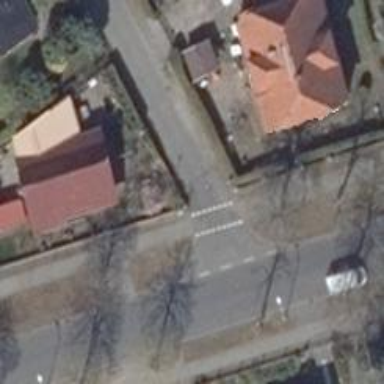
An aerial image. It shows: Uncontrolled road crossing.